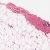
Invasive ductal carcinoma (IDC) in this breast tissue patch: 1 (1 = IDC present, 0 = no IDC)